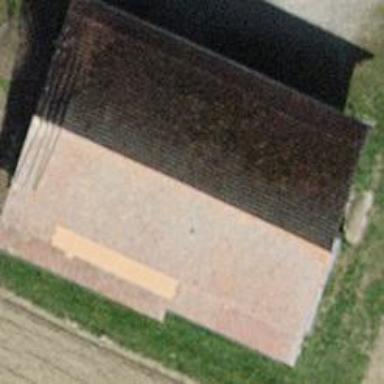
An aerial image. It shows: Gabled roof on farm auxiliary building.